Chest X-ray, PA view. Patient: 47 years old, sex M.
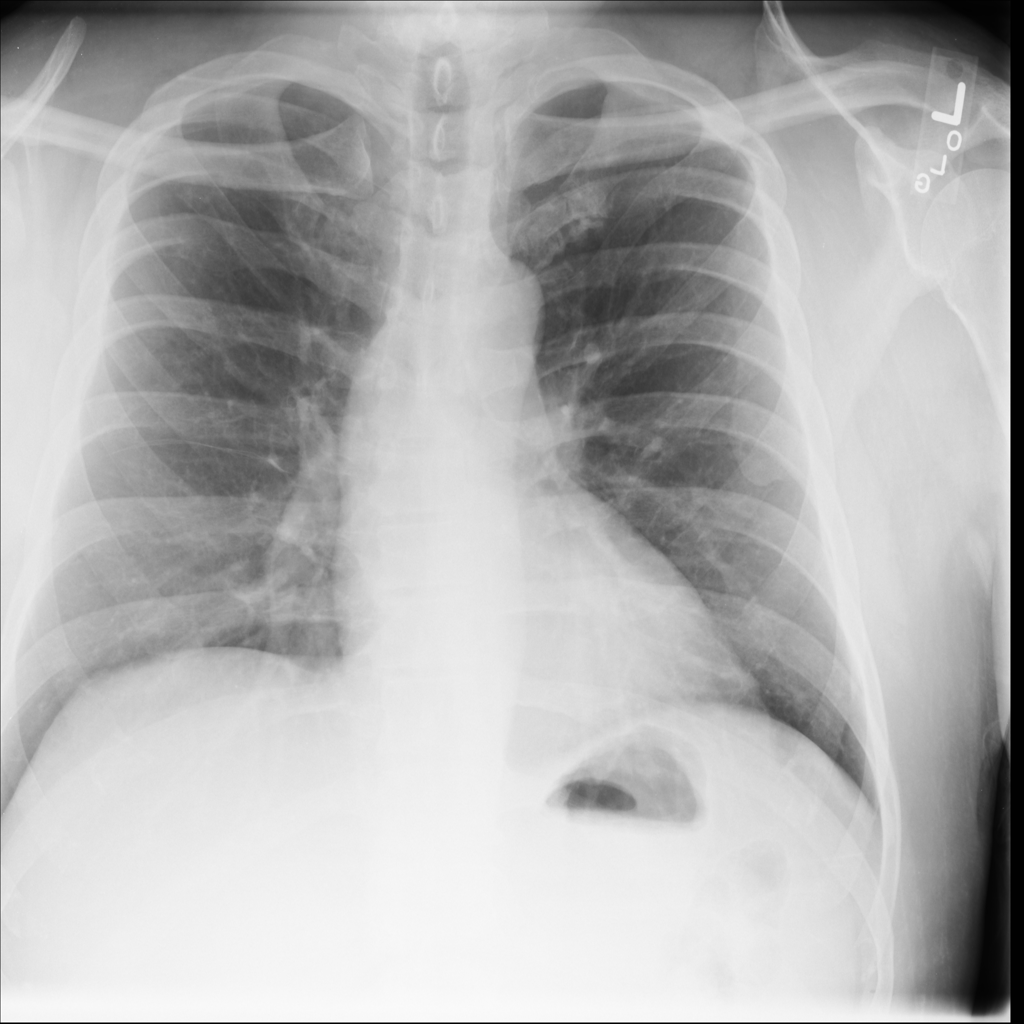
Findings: No Finding